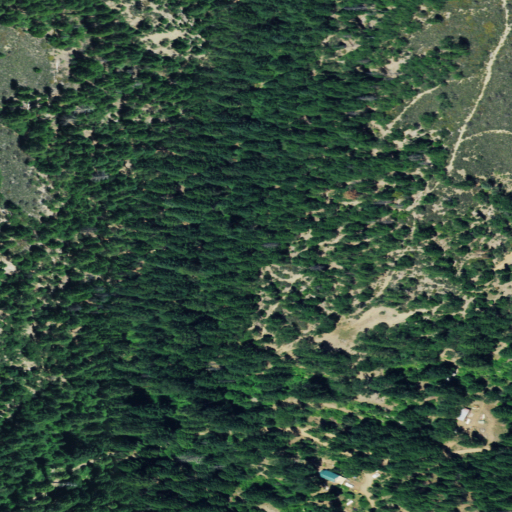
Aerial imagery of valley in California named Cow Gulch containing evergreen forest, mixed forest, shrub, and open development